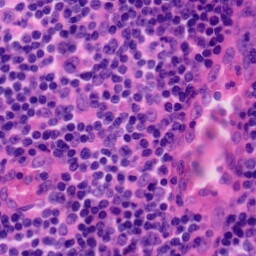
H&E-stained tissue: Tonsil